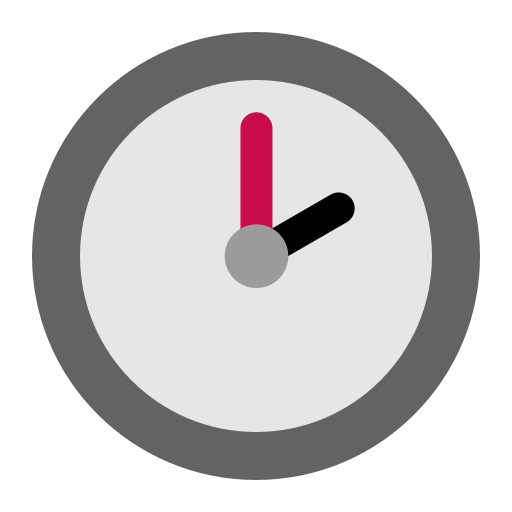
two oclock flat